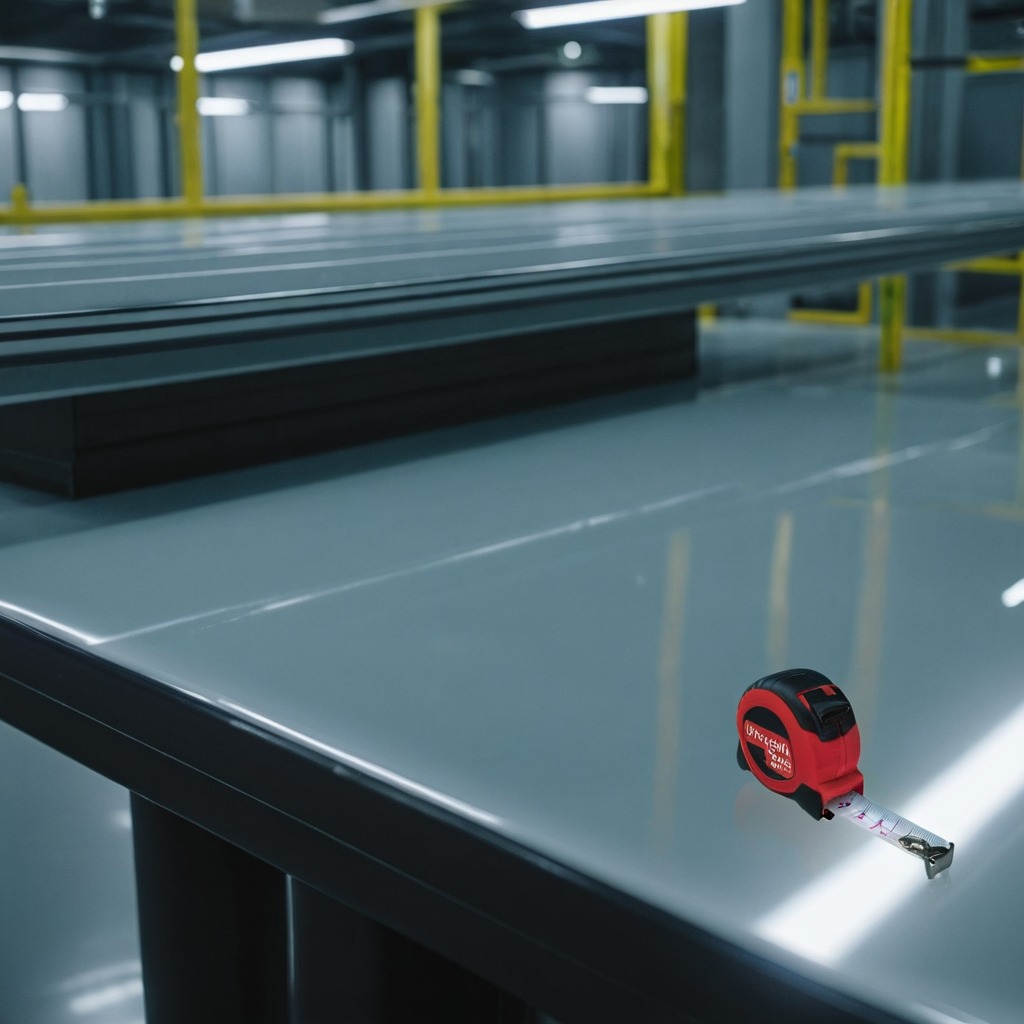
A measuring tape is lying on the table.